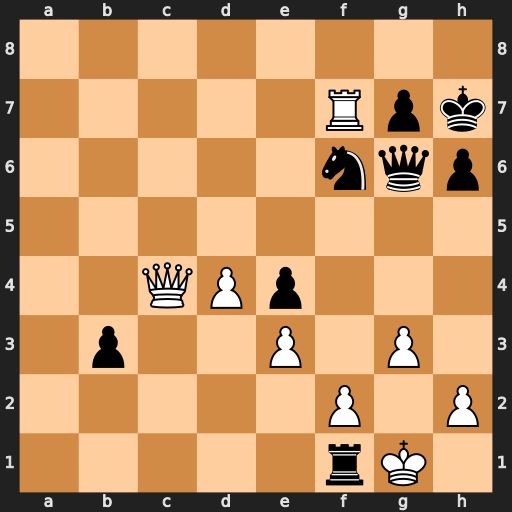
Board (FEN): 8/5Rpk/5nqp/8/2QPp3/1p2P1P1/5P1P/5rK1
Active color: w
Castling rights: -
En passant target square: -
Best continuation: Kxf1 b2 Rb7